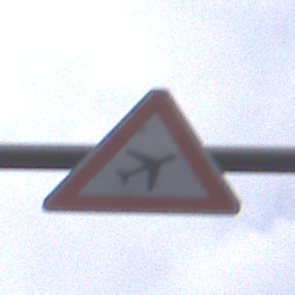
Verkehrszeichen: FlugbetriebLinks
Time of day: MorningAfternoon
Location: Outdoor (Urban)
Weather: PartlyCloudy
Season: NotSpecified
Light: Natural